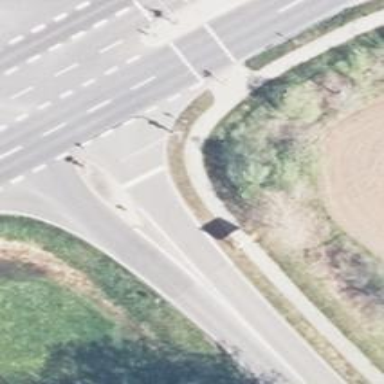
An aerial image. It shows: Secondary road with asphalt surface.